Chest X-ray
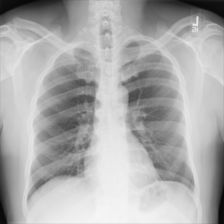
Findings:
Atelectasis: negative
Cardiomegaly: negative
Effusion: negative
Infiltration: negative
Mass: negative
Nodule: positive
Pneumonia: negative
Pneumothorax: negative
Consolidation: negative
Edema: negative
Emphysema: negative
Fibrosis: negative
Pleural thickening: negative
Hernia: negative